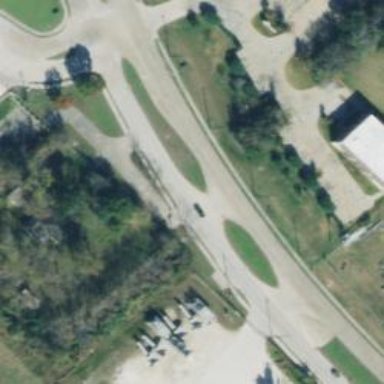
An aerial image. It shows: Secondary link road.